Question: I have a question about the Task.Factory.ContinueWhenAll method
Here is my code:
'''
private void CheckNewResult(){
Task.Factory.ContinueWhenAll(TasksList.toArray(),CompleteTasks);
}
private void CompleteTasks(Tasks[] tasks)
{
if(tasks.Any(t => t.Status == (TaskStatus.RantoCompletion)))
{
//do something
}
}
'''
My question is when is the Complete Tasks method actually called? Is it when all the tasks have finished completing their requests?
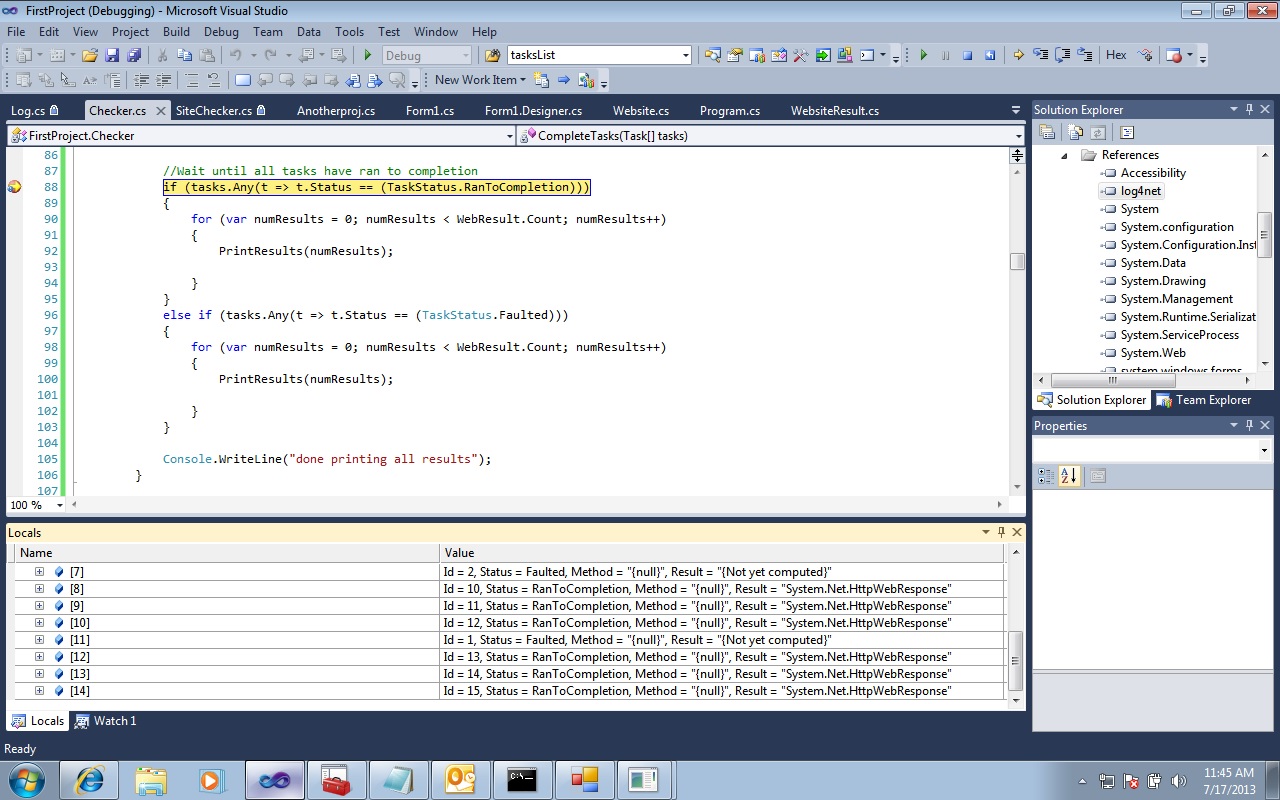
Answer: When you are doing this
'''
Task.Factory.ContinueWhenAll(TasksList.toArray(),CompleteTasks);
'''
Documentation states that
> Creates a continuation Task that will be started upon the completion of a set of provided Tasks. Either in completed state or any other.
One possible approach is to test the status of the task, and only attempt to perform continuation if the status is not Faulted or Canceled. So you need to do this.
'''
if(tasks.Any(t => t.Status == (TaskStatus.RantoCompletion)))
'''